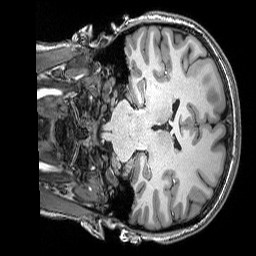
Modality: T1w
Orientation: coronal
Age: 24
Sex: female
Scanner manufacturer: siemens
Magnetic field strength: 3 T
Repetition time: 2.5 s
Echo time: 0.00343 s